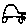
Label: car